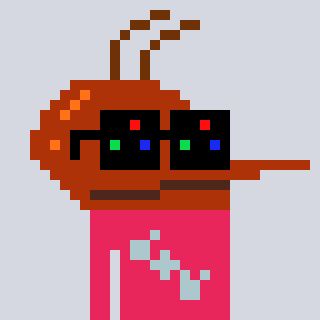
a pixel art character with square black sunglasses, a mosquito-shaped head and a redpinkish-colored body on a cool background